Question: Count the number of objects in the diagram.
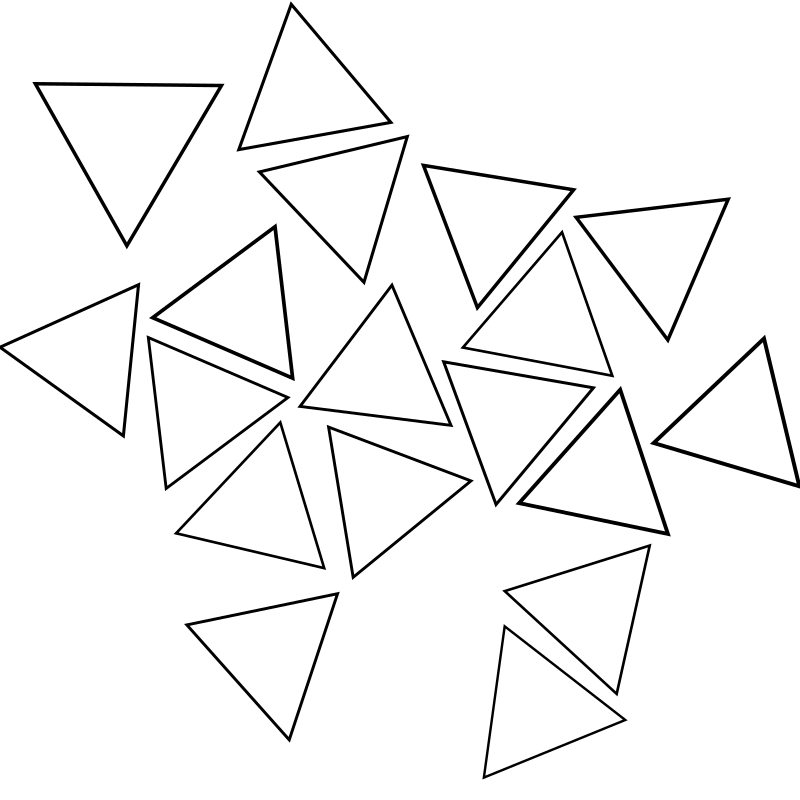
Answer: 18